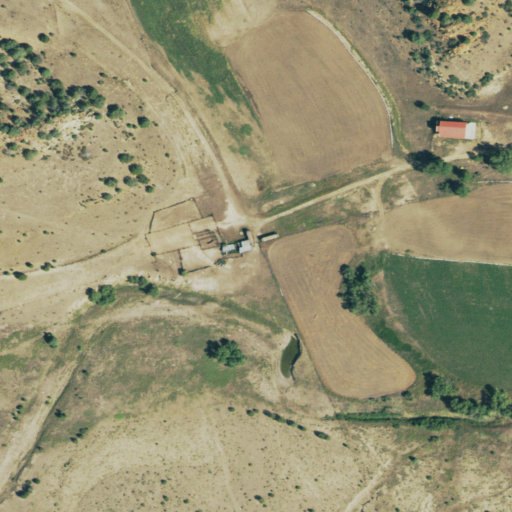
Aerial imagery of valley in Colorado named Couchman Draw containing shrub, grassland, herbaceous wetlands, cultivated crops, and open development